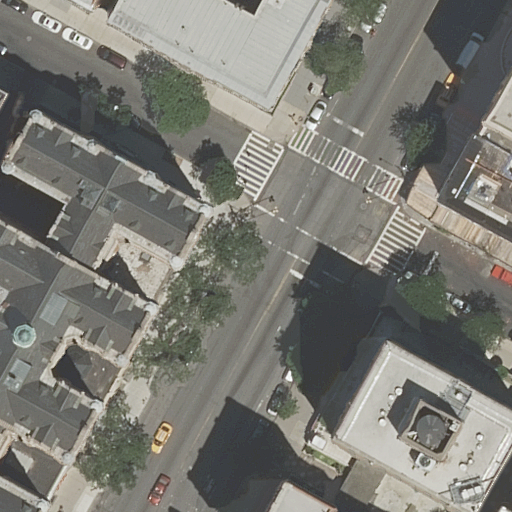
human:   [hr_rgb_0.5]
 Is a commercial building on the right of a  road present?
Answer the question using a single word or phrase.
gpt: no

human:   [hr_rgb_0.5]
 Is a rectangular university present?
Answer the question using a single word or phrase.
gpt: yes

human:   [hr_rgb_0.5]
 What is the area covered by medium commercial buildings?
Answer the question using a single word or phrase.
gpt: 0m2

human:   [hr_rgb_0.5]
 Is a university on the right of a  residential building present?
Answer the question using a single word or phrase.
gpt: yes

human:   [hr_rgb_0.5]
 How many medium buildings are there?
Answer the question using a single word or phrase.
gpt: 2

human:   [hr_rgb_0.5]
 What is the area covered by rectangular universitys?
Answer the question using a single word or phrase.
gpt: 20465m2

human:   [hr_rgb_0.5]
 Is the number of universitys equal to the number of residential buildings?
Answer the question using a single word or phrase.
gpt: no

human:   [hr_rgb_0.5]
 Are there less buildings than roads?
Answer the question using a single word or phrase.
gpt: no

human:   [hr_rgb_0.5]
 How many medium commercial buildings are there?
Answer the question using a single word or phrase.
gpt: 0

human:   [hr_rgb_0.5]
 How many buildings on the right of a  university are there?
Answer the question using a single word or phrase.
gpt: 8

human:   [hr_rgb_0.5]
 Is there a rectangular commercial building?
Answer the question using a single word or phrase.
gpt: no

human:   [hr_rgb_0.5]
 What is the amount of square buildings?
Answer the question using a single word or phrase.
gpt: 0

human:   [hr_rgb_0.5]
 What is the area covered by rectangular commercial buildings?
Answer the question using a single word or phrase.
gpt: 0m2

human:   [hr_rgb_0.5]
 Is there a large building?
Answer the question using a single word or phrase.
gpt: yes

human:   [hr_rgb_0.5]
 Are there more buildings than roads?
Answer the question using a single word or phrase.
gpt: yes

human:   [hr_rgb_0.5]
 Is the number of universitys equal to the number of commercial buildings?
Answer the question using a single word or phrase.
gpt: no

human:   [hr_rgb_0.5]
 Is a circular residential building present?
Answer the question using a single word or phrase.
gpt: no

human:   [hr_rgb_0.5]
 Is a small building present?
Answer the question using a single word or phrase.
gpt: yes

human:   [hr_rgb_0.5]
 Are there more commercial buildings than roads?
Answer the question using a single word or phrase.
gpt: no

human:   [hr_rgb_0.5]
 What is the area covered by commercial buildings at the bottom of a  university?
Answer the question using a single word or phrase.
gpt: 0m2

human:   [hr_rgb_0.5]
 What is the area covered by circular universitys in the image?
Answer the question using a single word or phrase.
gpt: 0m2

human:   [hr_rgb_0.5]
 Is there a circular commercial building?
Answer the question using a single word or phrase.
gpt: no

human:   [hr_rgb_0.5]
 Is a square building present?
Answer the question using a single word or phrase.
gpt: no

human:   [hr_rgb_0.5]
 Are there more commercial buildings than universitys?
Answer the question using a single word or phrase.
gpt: no

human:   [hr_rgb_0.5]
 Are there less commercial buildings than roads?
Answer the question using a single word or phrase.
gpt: yes

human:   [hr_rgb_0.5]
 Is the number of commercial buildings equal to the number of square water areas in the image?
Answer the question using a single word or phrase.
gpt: yes

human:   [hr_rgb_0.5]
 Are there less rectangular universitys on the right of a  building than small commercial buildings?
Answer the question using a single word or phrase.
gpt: no

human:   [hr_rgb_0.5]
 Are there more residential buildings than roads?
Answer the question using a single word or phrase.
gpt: yes

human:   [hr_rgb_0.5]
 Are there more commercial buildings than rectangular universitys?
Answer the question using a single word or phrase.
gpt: no

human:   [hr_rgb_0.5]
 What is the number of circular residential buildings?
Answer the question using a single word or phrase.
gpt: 0

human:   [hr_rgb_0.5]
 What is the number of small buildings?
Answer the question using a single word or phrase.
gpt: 5

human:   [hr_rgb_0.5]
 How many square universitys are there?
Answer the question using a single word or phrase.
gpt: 0

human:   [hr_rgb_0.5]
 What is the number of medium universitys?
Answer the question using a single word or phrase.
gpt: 0

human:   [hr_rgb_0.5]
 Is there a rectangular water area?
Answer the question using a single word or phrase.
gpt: no

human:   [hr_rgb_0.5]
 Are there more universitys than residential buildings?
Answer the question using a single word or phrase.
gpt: no

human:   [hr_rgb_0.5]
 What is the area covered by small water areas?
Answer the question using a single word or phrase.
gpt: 0m2